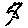
Label: bird